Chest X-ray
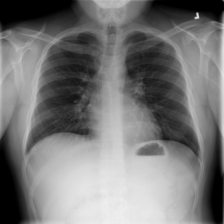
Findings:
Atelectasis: negative
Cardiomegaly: negative
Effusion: negative
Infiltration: negative
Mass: negative
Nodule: negative
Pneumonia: negative
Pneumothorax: negative
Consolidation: negative
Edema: negative
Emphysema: negative
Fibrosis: negative
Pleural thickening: negative
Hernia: negative